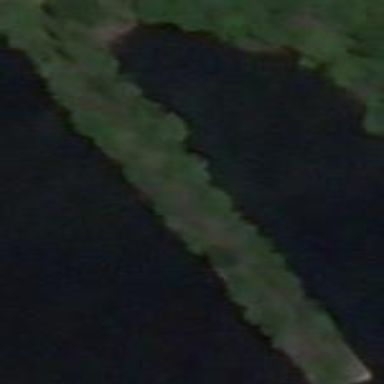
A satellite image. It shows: Man-made pier.